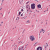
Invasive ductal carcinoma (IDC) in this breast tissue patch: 0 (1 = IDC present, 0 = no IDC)